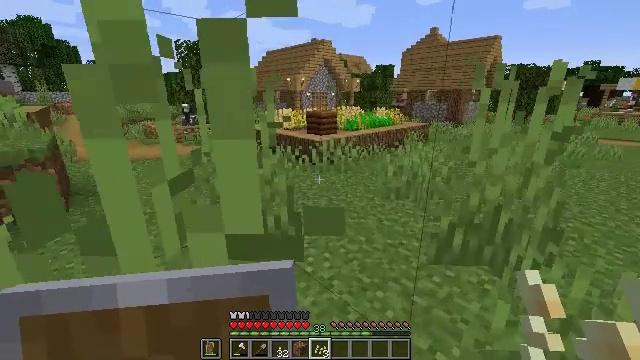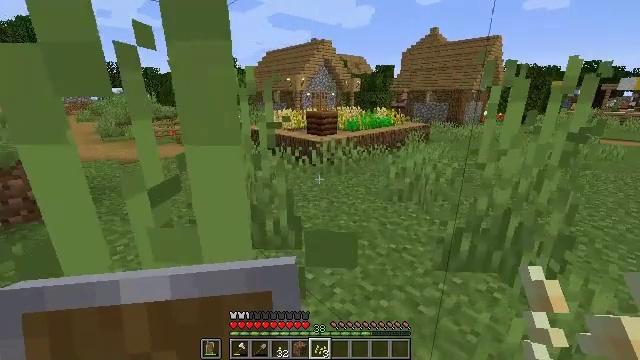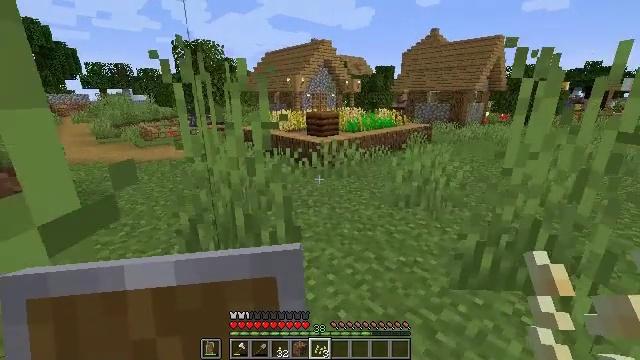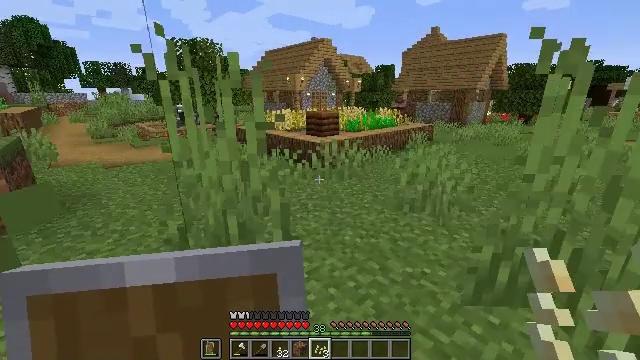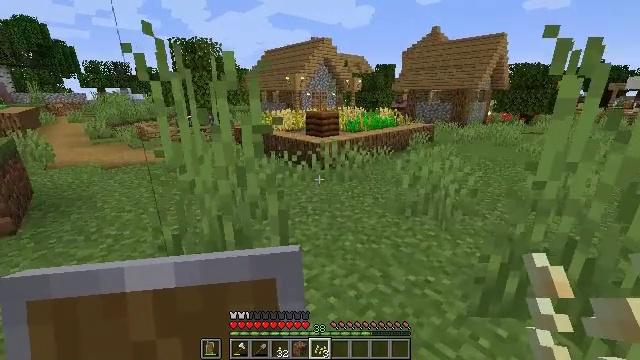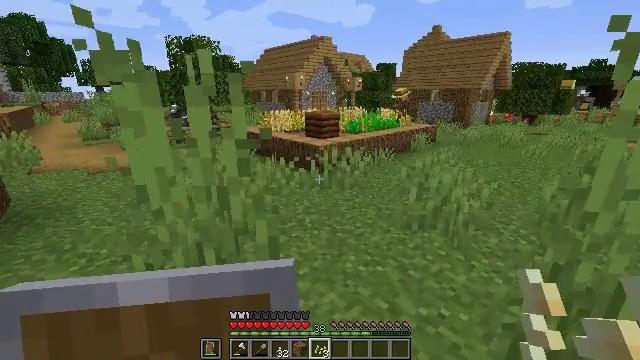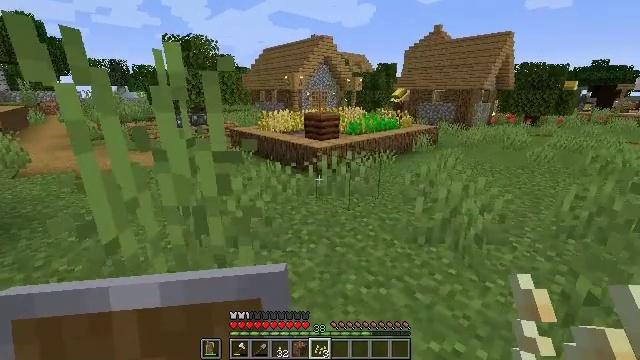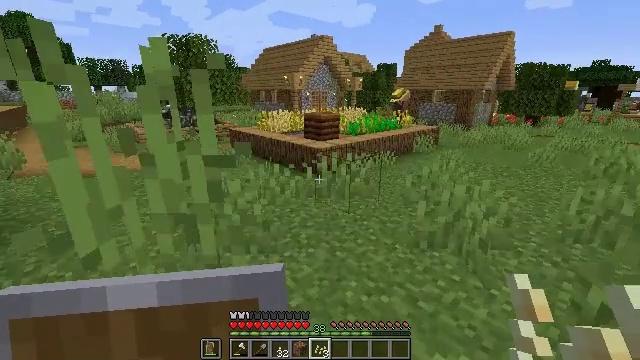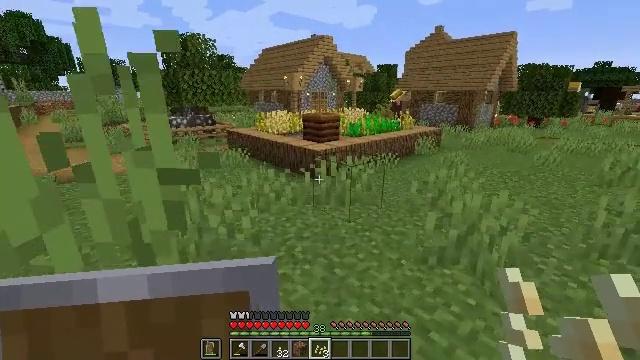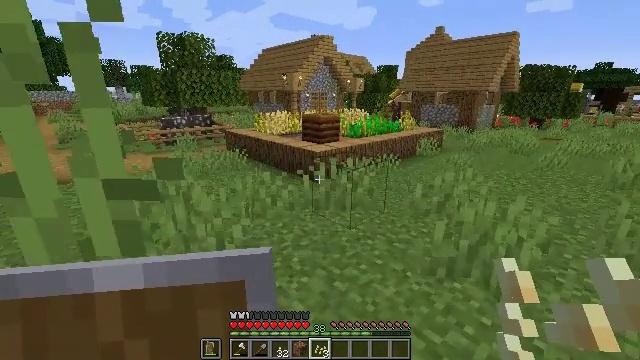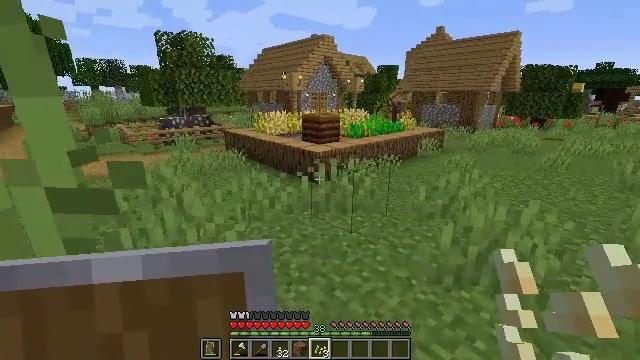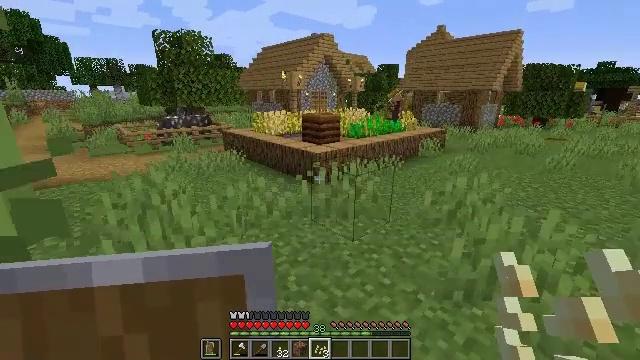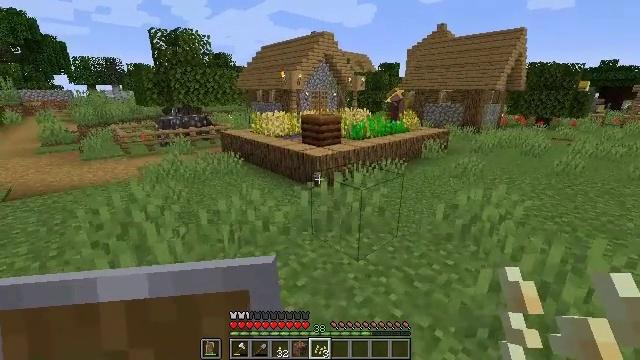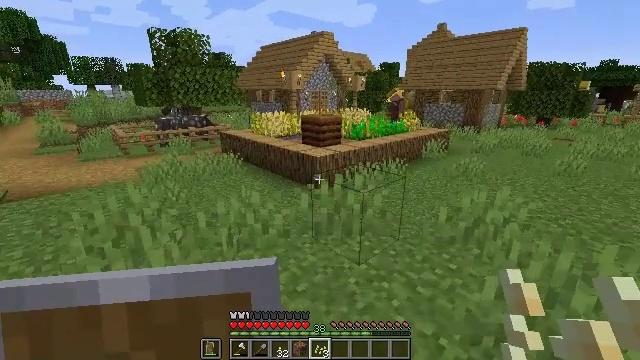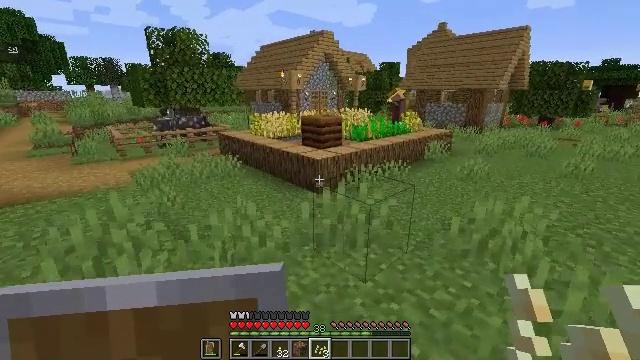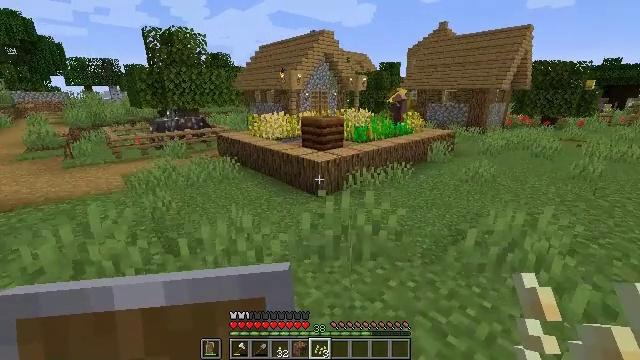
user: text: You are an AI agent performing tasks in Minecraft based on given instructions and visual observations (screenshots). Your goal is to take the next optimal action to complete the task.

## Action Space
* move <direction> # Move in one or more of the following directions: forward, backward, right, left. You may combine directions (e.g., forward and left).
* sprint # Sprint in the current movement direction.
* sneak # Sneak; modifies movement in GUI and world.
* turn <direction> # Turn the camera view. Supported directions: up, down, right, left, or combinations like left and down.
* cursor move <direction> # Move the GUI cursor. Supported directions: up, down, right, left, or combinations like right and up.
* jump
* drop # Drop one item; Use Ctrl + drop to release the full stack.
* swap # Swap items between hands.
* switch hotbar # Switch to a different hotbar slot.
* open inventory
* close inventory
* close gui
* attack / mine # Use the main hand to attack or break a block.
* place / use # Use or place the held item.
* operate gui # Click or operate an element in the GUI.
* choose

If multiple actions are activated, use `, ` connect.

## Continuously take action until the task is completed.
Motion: motion action
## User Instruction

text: Drop pumpkin seeds.
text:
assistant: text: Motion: move forward
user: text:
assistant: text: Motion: move forward
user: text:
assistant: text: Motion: move forward
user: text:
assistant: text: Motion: move forward
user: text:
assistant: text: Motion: move forward
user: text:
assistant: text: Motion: move forward
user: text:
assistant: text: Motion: move forward
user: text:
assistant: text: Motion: move forward
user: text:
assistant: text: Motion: move forward
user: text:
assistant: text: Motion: move forward
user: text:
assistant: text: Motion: move forward
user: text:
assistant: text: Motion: move forward
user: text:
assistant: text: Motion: move forward
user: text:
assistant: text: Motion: move forward
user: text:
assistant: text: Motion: move forward
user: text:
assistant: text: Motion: move forward
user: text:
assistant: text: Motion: move forward
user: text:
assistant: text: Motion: move forward
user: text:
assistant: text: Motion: move forward
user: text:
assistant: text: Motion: move forward
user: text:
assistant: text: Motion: move forward
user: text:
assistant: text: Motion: move forward
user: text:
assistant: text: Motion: move forward
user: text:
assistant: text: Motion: move forward
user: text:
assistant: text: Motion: move forward
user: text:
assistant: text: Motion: move forward
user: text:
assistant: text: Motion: move forward
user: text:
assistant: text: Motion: move forward
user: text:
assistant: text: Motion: move forward
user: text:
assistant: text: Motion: move forward